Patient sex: M
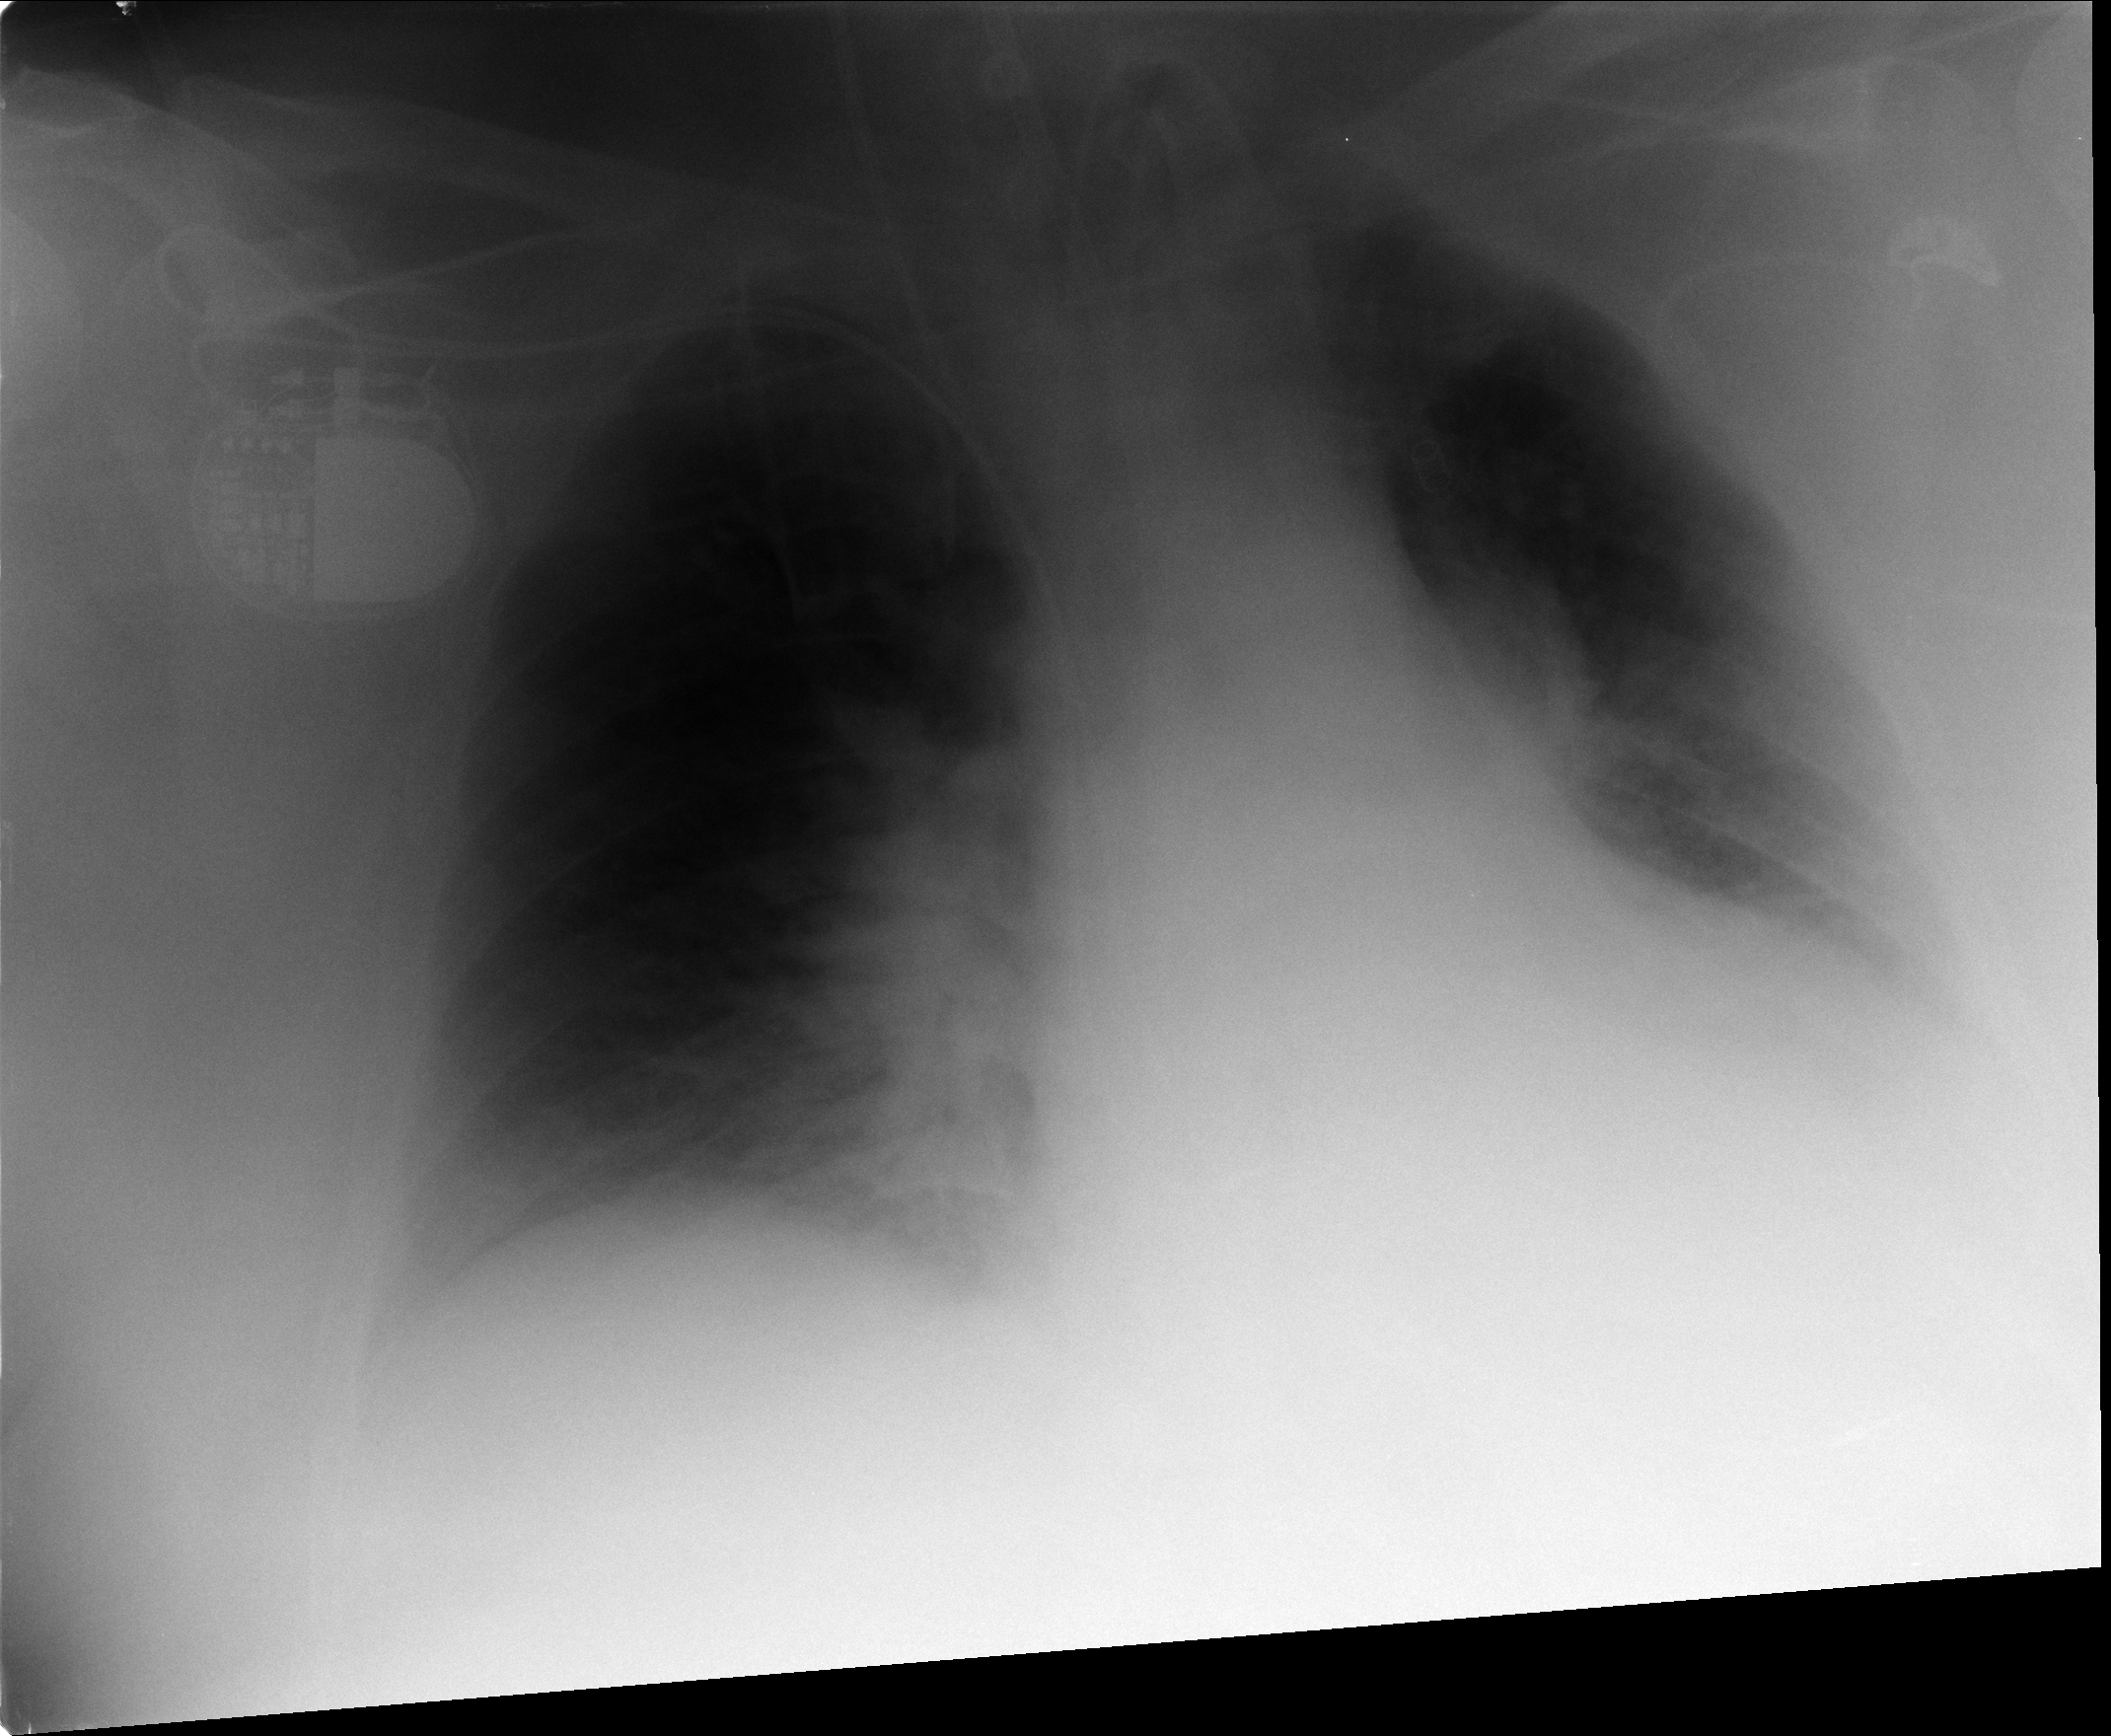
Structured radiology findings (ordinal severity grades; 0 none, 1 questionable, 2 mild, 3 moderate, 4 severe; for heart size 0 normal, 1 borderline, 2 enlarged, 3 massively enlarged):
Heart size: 2
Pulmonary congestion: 3
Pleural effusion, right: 0
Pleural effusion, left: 2
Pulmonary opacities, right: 2
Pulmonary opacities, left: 2
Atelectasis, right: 0
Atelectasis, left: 0